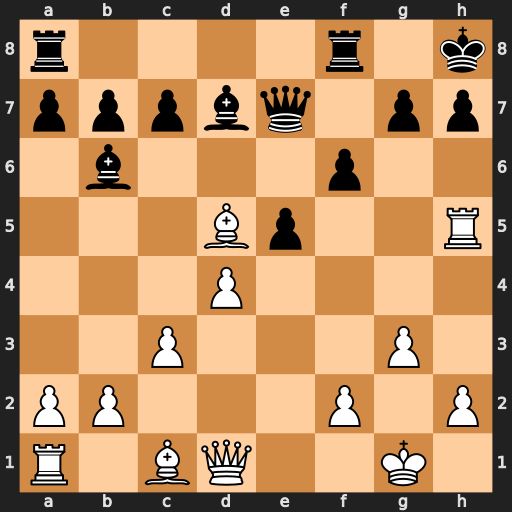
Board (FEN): r4r1k/pppbq1pp/1b3p2/3Bp2R/3P4/2P3P1/PP3P1P/R1BQ2K1
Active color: w
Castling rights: -
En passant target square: -
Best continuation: Rxh7+ Kxh7 Qh5#